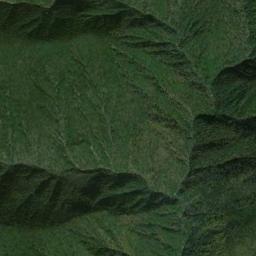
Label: mountain